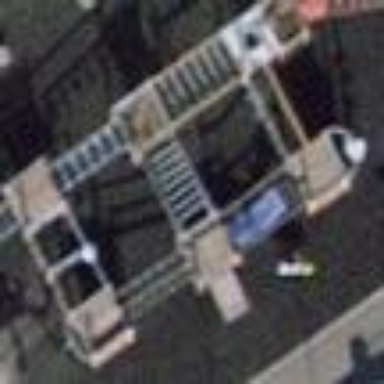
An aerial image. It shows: Playground with various play structures.